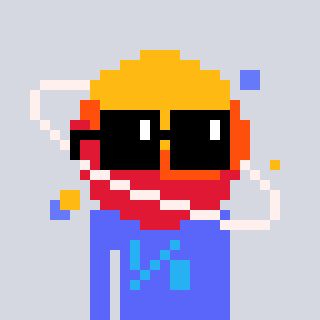
a pixel art character with square black sunglasses, a saturn-shaped head and a purple-colored body on a cool background